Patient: sex F, age 54
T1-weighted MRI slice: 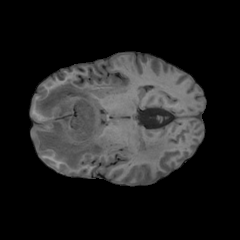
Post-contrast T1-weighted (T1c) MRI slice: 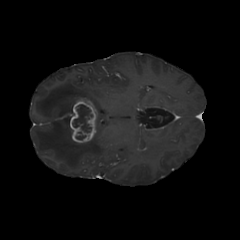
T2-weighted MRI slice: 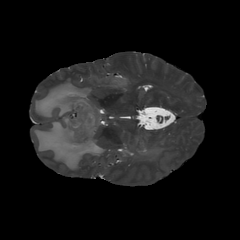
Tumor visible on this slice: yes
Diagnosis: Glioblastoma, IDH-wildtype
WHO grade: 4